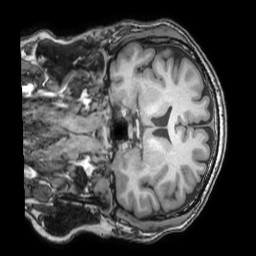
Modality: T1w
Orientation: coronal
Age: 43
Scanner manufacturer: philips
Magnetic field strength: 3 T
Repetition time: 0.007 s
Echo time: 0.003501 s